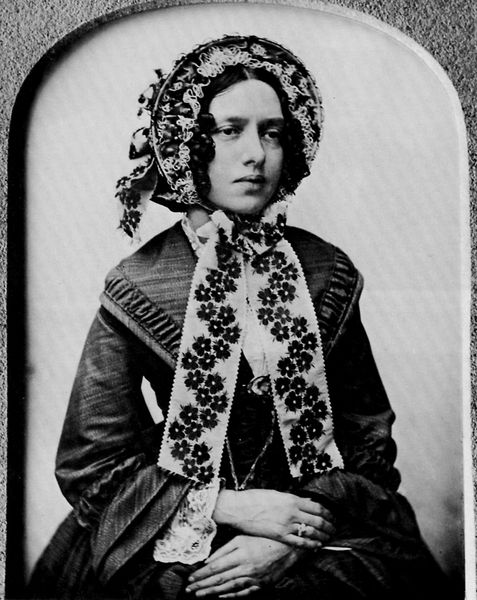
Titel: Eine Dame mit Haube
Künstler: William Morris Telfer
Schlagwörter: hand, weiß, mädchen, sitzen, blumen, fenster, finger, frau, frisur, grau, hintergrund, hut, kleid, mund, nase, schmuck, schwarz, tür, blick, blüten, dame, schal, tuch, haube, muster, ornament, schleife, jung, kappe, wand, augen, band, bluse, gesicht, kragen, rahmen, spitze, ärmel, bildnis, hände, portrait, porträt, schlank, haare, mantel, stickerei, spitzen, brosche, kinn, lippen, locken, schön, traurig, kopfbedeckung, taille, bogen, kette, mauer, blümchen, ernst, schmal, brauen, halstuch, floral, nachdenklich, rüschen, hutkrempe, ring, foto, fotografie, photographie, blumenmuster, torbogen, schwarz weiss, scherpe, ehefrau, photo, tracht, gestickt, bänder, fotographie, kopfschmuck, aufnahme, fotografir, protrait, medaillion, ritus, muns, floralmuster, ärmle, fronatl, htu, blumenstickerei, fesicht, fotofotografie, traurit, blick+, hasslich